Question: i am using phonegap-facebook connect plugin from
<URL>
it's a nice guideline.i have followed that and i am able to fetch friend name list when i login via facebook.and i am using <URL> and u can see i am passing this 'FB.api('/me/friends', { fields: 'id, name, picture,birthday' },' in my html file..i am not getting any result in device or emulator,i am getting this alert ,when i remove ,'birthday' from here 'FB.api('/me/friends', { fields: 'id, name, picture,birthday' },' than it shows me list of friend's with black imges please help me
Thanks
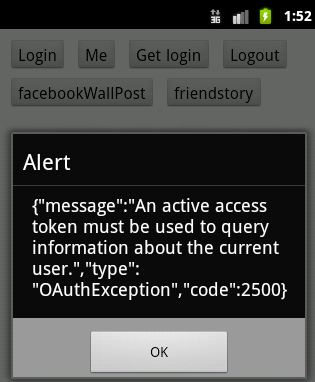
Answer: Every Thing Goes Fine i was just missing to put acess token in my preference:(:(
For one who want to have a guide that how to take birthdate list of friends from facebook using pohnegap...
Follow my question.<URL> do not forget to see my edited portion also....if u follow that u will be able to login via facebook,& also will be able to get friend list....
well by following step1 u will be able to get friend list for which we don't need to get any permission from facebook,but for fetching friends birthdate list we need some permission...so for that follow my question<URL> means this question only......
follow each and every steps of step1 & step2 carefully,
after doing this u r on the go just open javaclass ConnectPlugin.java and just put ur acess token at this line
'''
prefs.edit().putString("access_token","UR ACESS TOKEN GOES HERE").commit();
'''
and that's it run your program....:):)
Thanks
Aamir